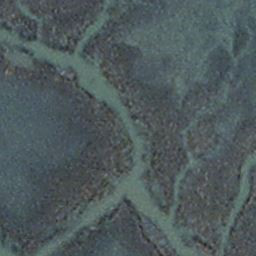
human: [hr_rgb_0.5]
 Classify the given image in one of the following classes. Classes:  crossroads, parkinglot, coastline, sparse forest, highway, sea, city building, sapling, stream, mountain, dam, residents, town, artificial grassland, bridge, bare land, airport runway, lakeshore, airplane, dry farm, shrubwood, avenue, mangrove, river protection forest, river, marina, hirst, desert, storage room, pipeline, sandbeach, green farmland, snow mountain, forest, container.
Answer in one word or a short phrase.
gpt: stream